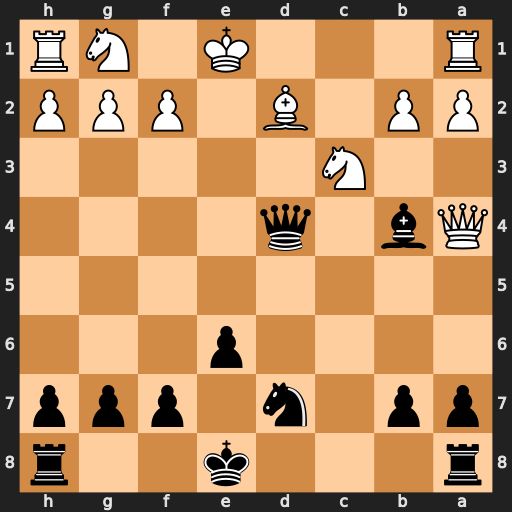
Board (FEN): r3k2r/pp1n1ppp/4p3/8/Qb1q4/2N5/PP1B1PPP/R3K1NR
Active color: b
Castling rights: KQkq
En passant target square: -
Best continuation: Bxc3 Qxd4 Bxd4